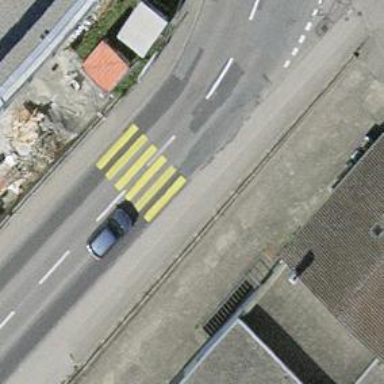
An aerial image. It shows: Marked zebra crossing with distinct zebra markings.